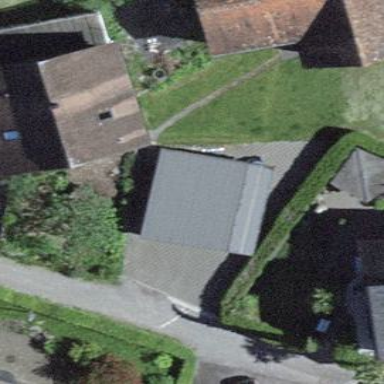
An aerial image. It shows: View of roof of building.